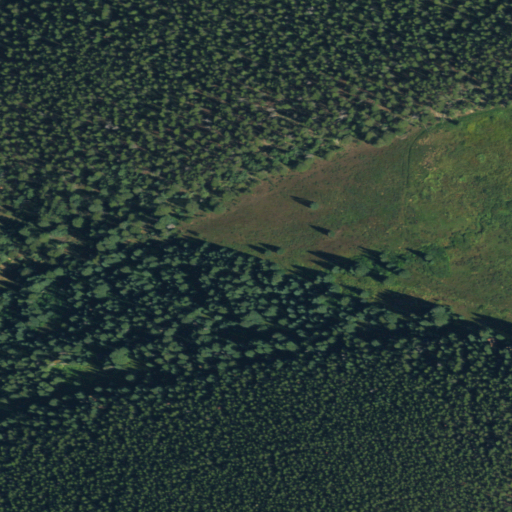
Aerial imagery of valley in Colorado named Foster Gulch containing evergreen forest, herbaceous wetlands, woody wetlands, and deciduous forest